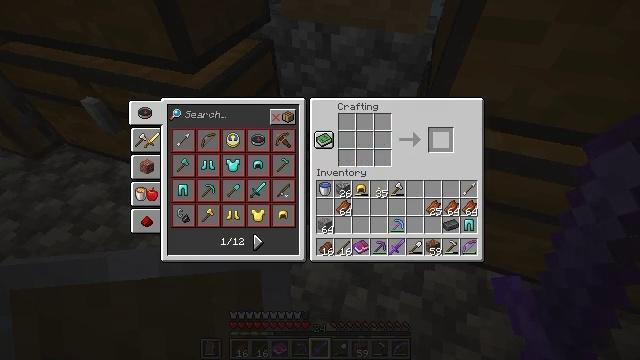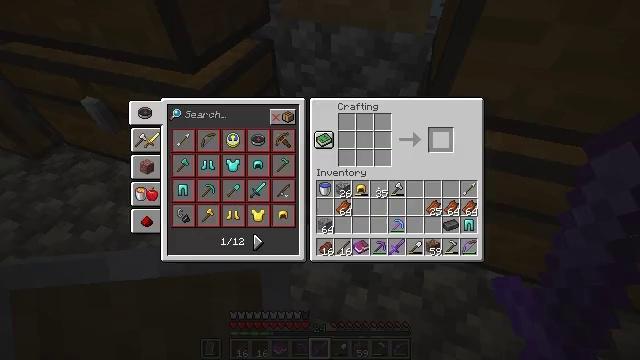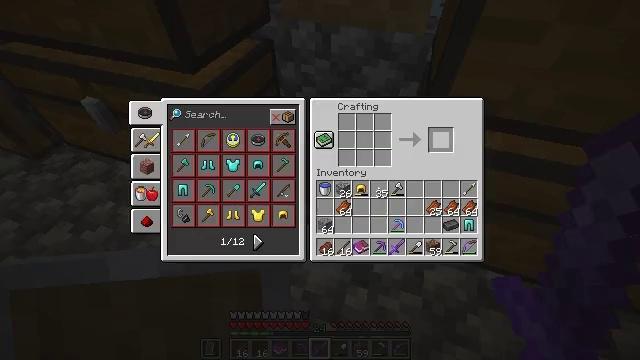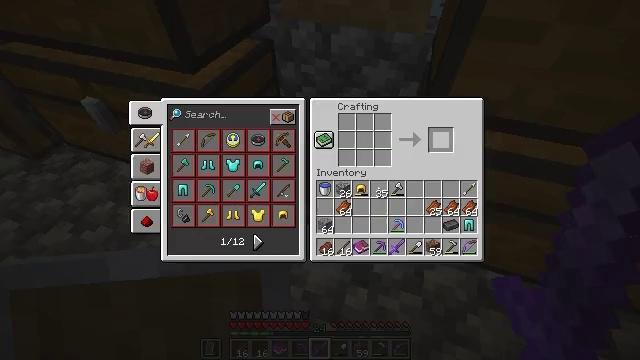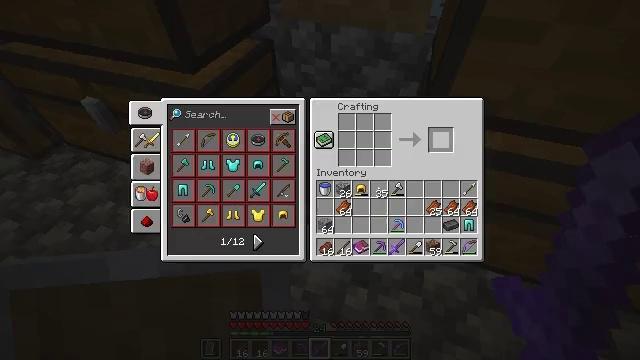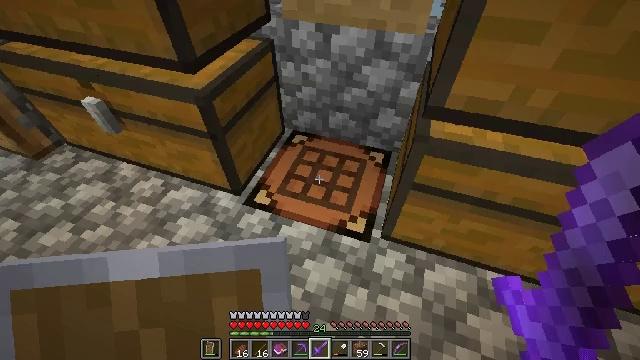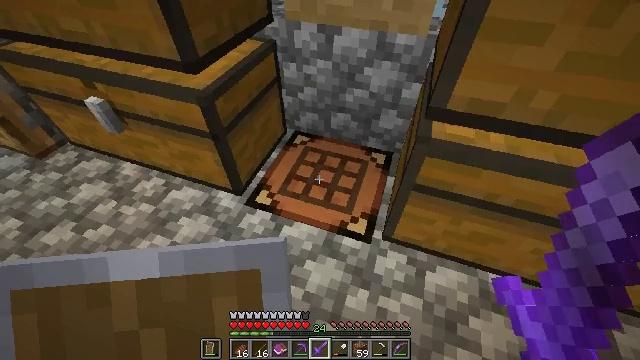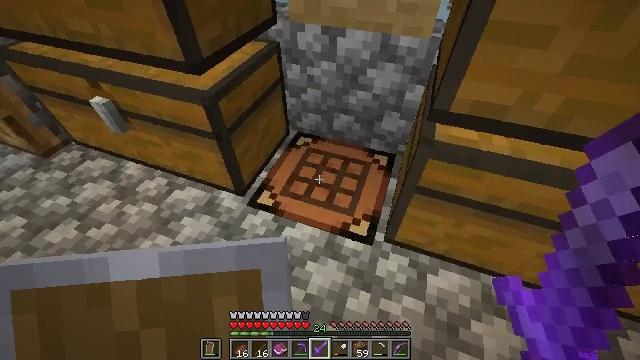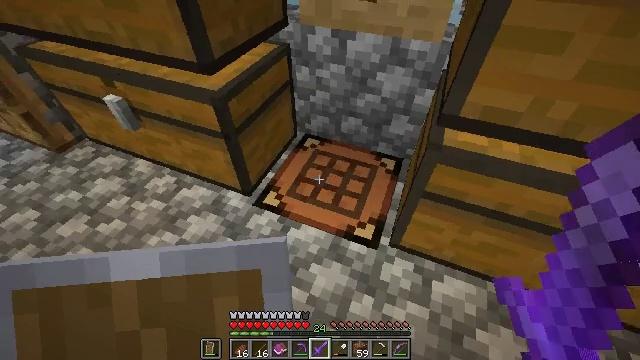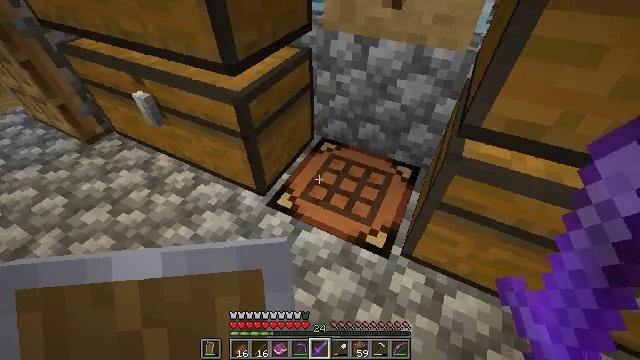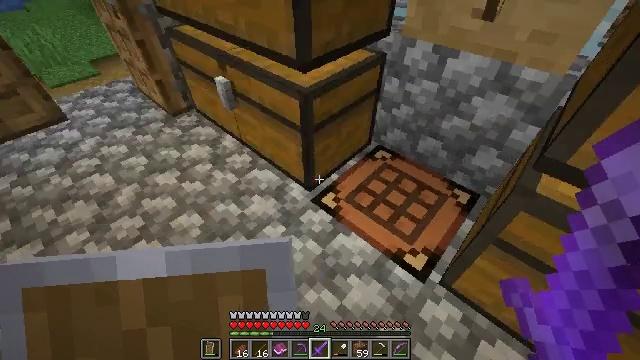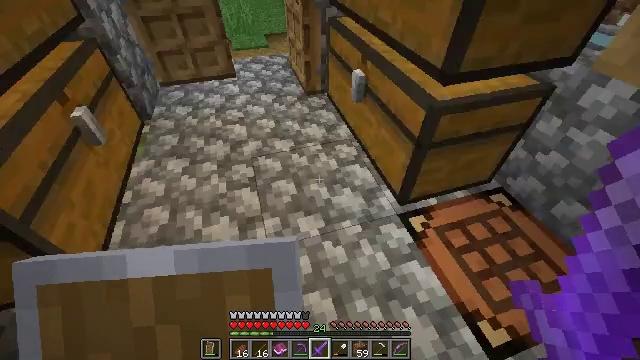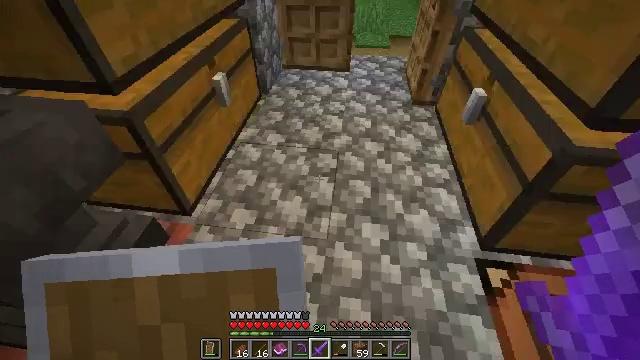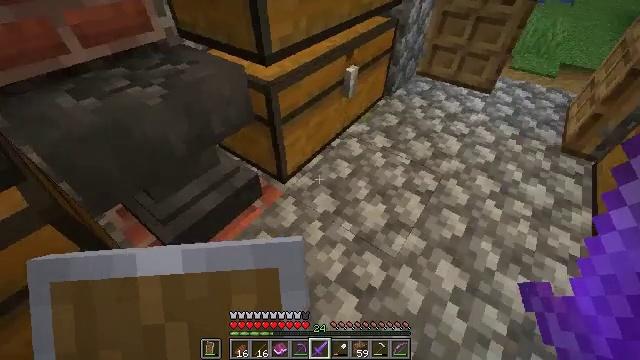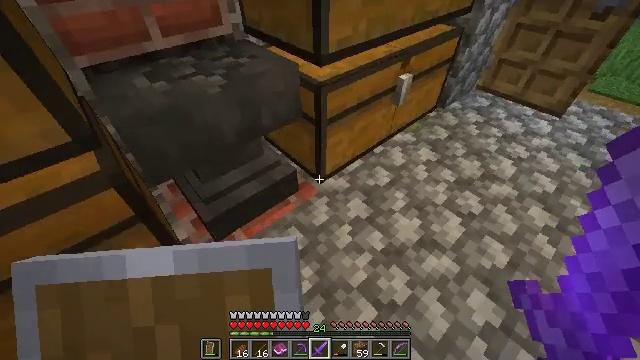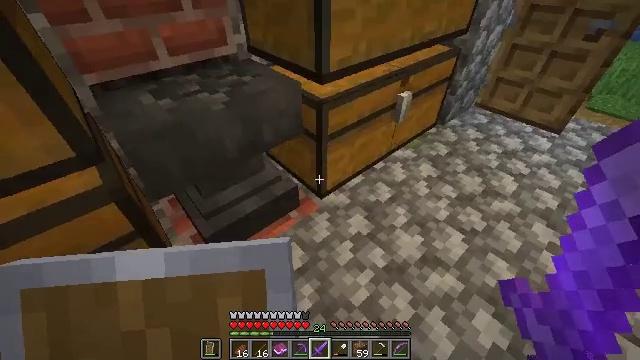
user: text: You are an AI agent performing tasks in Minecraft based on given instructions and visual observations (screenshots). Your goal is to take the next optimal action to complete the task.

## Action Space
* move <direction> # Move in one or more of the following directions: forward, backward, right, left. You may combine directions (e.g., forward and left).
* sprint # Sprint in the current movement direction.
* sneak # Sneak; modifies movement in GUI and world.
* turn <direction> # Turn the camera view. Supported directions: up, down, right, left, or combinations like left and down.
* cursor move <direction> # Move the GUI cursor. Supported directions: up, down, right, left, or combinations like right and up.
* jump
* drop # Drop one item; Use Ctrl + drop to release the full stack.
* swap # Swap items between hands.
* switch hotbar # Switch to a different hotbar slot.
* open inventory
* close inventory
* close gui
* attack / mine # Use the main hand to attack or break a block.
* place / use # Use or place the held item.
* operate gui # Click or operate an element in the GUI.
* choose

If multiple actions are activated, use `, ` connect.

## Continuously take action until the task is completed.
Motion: motion action
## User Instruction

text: Craft the netherite leggings.
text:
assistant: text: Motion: sneak
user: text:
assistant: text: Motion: sneak
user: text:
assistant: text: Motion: sneak
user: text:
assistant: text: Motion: sneak
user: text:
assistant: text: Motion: open inventory
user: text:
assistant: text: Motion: open inventory
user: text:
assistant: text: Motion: open inventory
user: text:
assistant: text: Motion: turn left
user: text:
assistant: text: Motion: turn left
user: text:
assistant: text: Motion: turn left
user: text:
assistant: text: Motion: turn left
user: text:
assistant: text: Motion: turn left
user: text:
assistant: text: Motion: turn left
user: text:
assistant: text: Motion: turn left
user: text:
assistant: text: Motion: turn up
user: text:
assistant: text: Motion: turn right
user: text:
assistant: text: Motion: no_op
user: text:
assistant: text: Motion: turn right
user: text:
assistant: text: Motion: turn right
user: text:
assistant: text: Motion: turn right
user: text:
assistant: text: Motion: turn right
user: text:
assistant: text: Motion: turn right
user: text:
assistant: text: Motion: turn right and up
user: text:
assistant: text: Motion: turn right and up
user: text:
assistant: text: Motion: turn right and up
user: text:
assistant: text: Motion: turn right and up
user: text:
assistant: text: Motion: turn right and up
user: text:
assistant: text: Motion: turn left and up
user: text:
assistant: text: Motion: turn up
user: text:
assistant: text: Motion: no_op